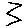
Label: zigzag